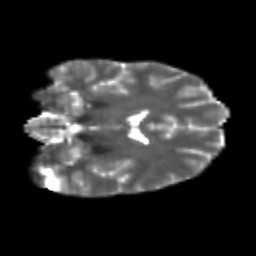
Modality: T2w
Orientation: coronal
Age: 24
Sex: female
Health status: healthy
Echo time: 0.074 s